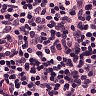
Metastatic tissue present: no